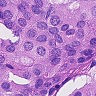
Metastatic tissue present: yes